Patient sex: M
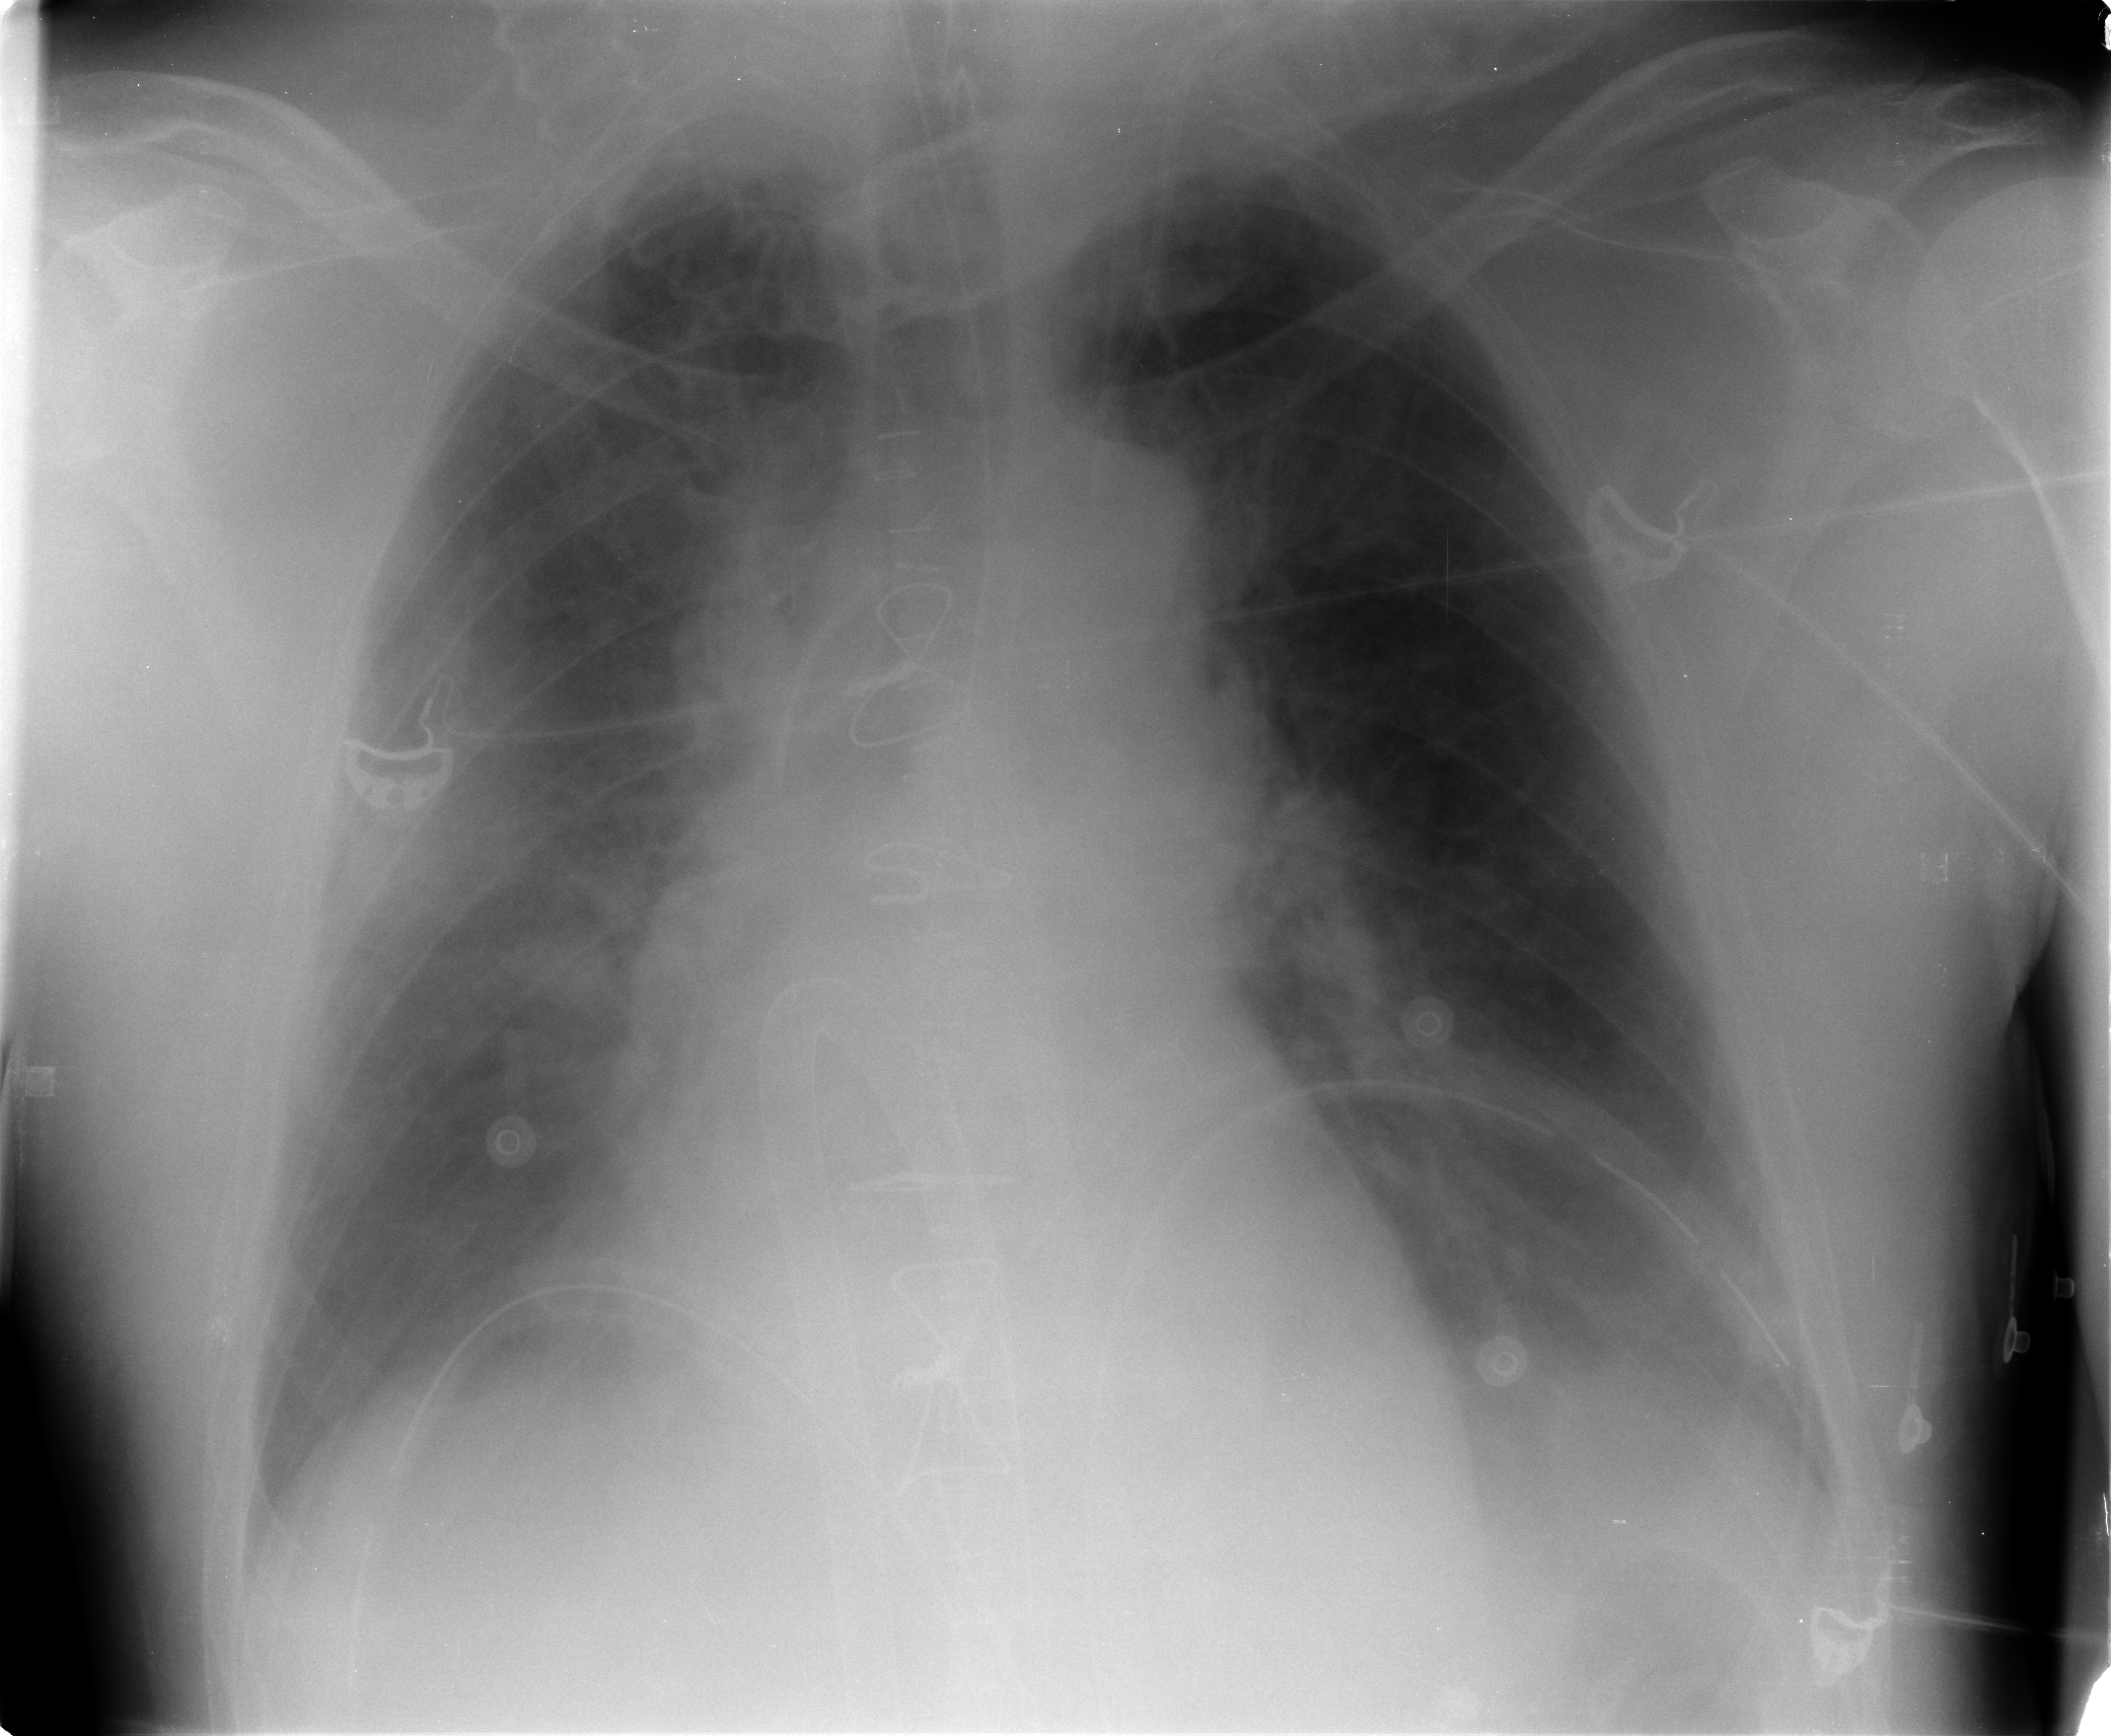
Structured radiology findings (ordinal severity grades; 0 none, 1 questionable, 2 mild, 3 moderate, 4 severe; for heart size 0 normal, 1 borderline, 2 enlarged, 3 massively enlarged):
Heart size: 2
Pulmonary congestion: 3
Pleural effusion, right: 2
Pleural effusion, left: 2
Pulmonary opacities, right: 3
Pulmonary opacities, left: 2
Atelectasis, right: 2
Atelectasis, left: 2